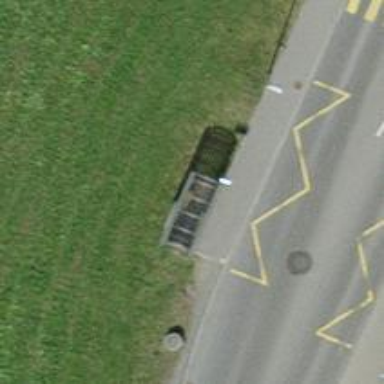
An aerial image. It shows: Bus stop with shelter. It is platform for public transport.